Field crop: tomato
Growth stage: 2
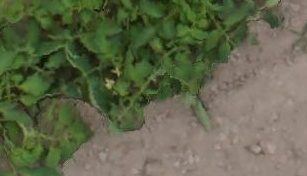
Species: tomato